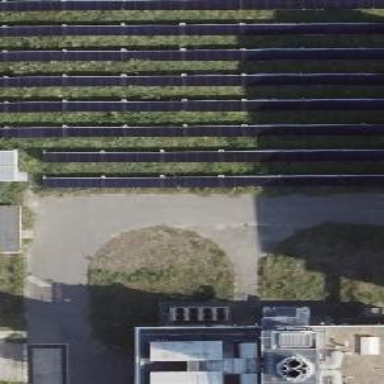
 consisting of solar photovoltaic panels."